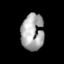
Tissue: lung
Cell type: Epithelial cells
Senescence score: 0.2065
Nuclear area (px): 811
Mean DAPI intensity: 165.419